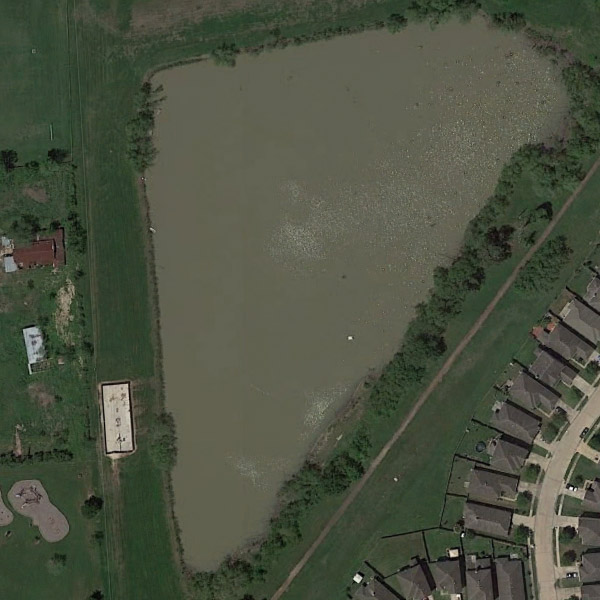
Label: Pond